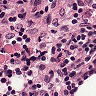
Metastatic tissue present: no